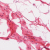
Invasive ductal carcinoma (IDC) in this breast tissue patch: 0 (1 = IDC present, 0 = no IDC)